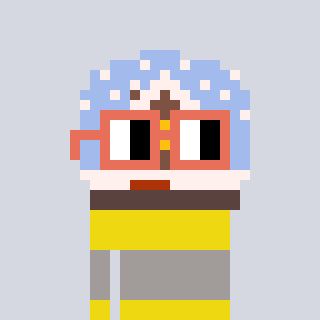
a pixel art character with square orange glasses, a snow globe-shaped head and a yellow-colored body on a cool background